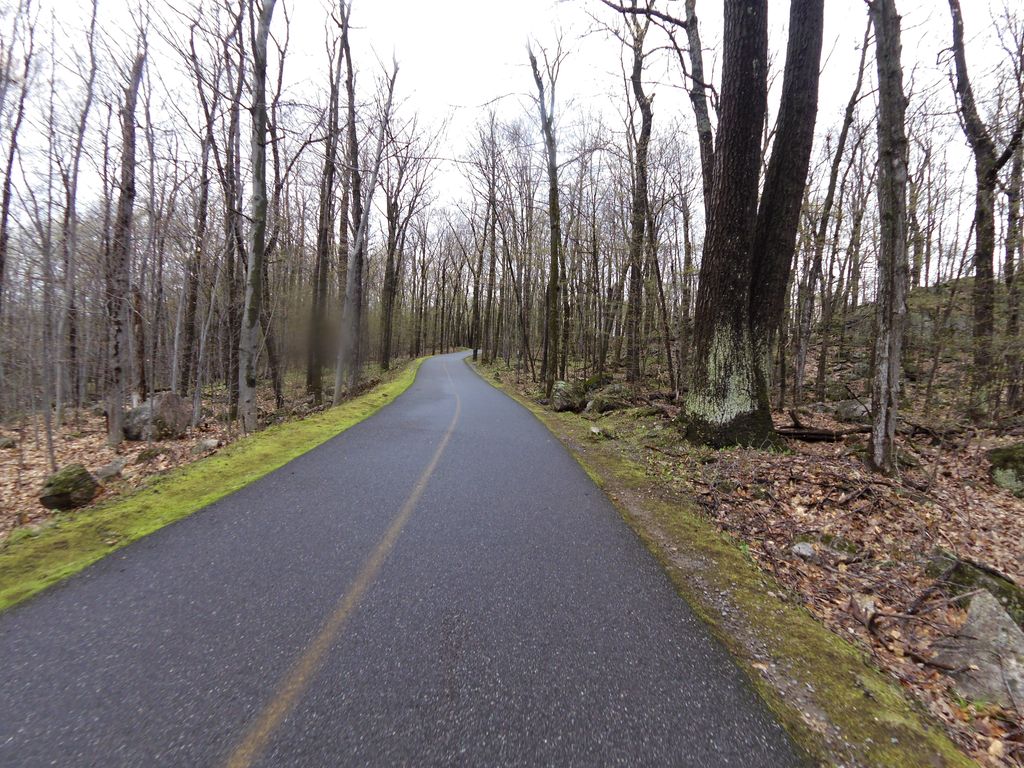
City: ottawa-gatineau